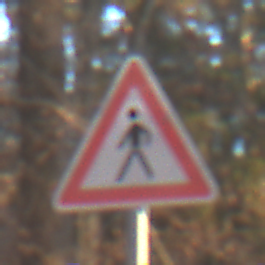
Verkehrszeichen: FussgaengerRechts
Umgebung: Outdoor, Nature
Tageszeit: SunriseSunset
Wetter: Clear
Licht: Natural
Jahreszeit: Autumn
Kontrast: HighContrast